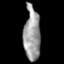
Tissue: skin
Cell type: Fibroblasts
Senescence score: 0.7831
Nuclear area (px): 868
Mean DAPI intensity: 155.494